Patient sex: M
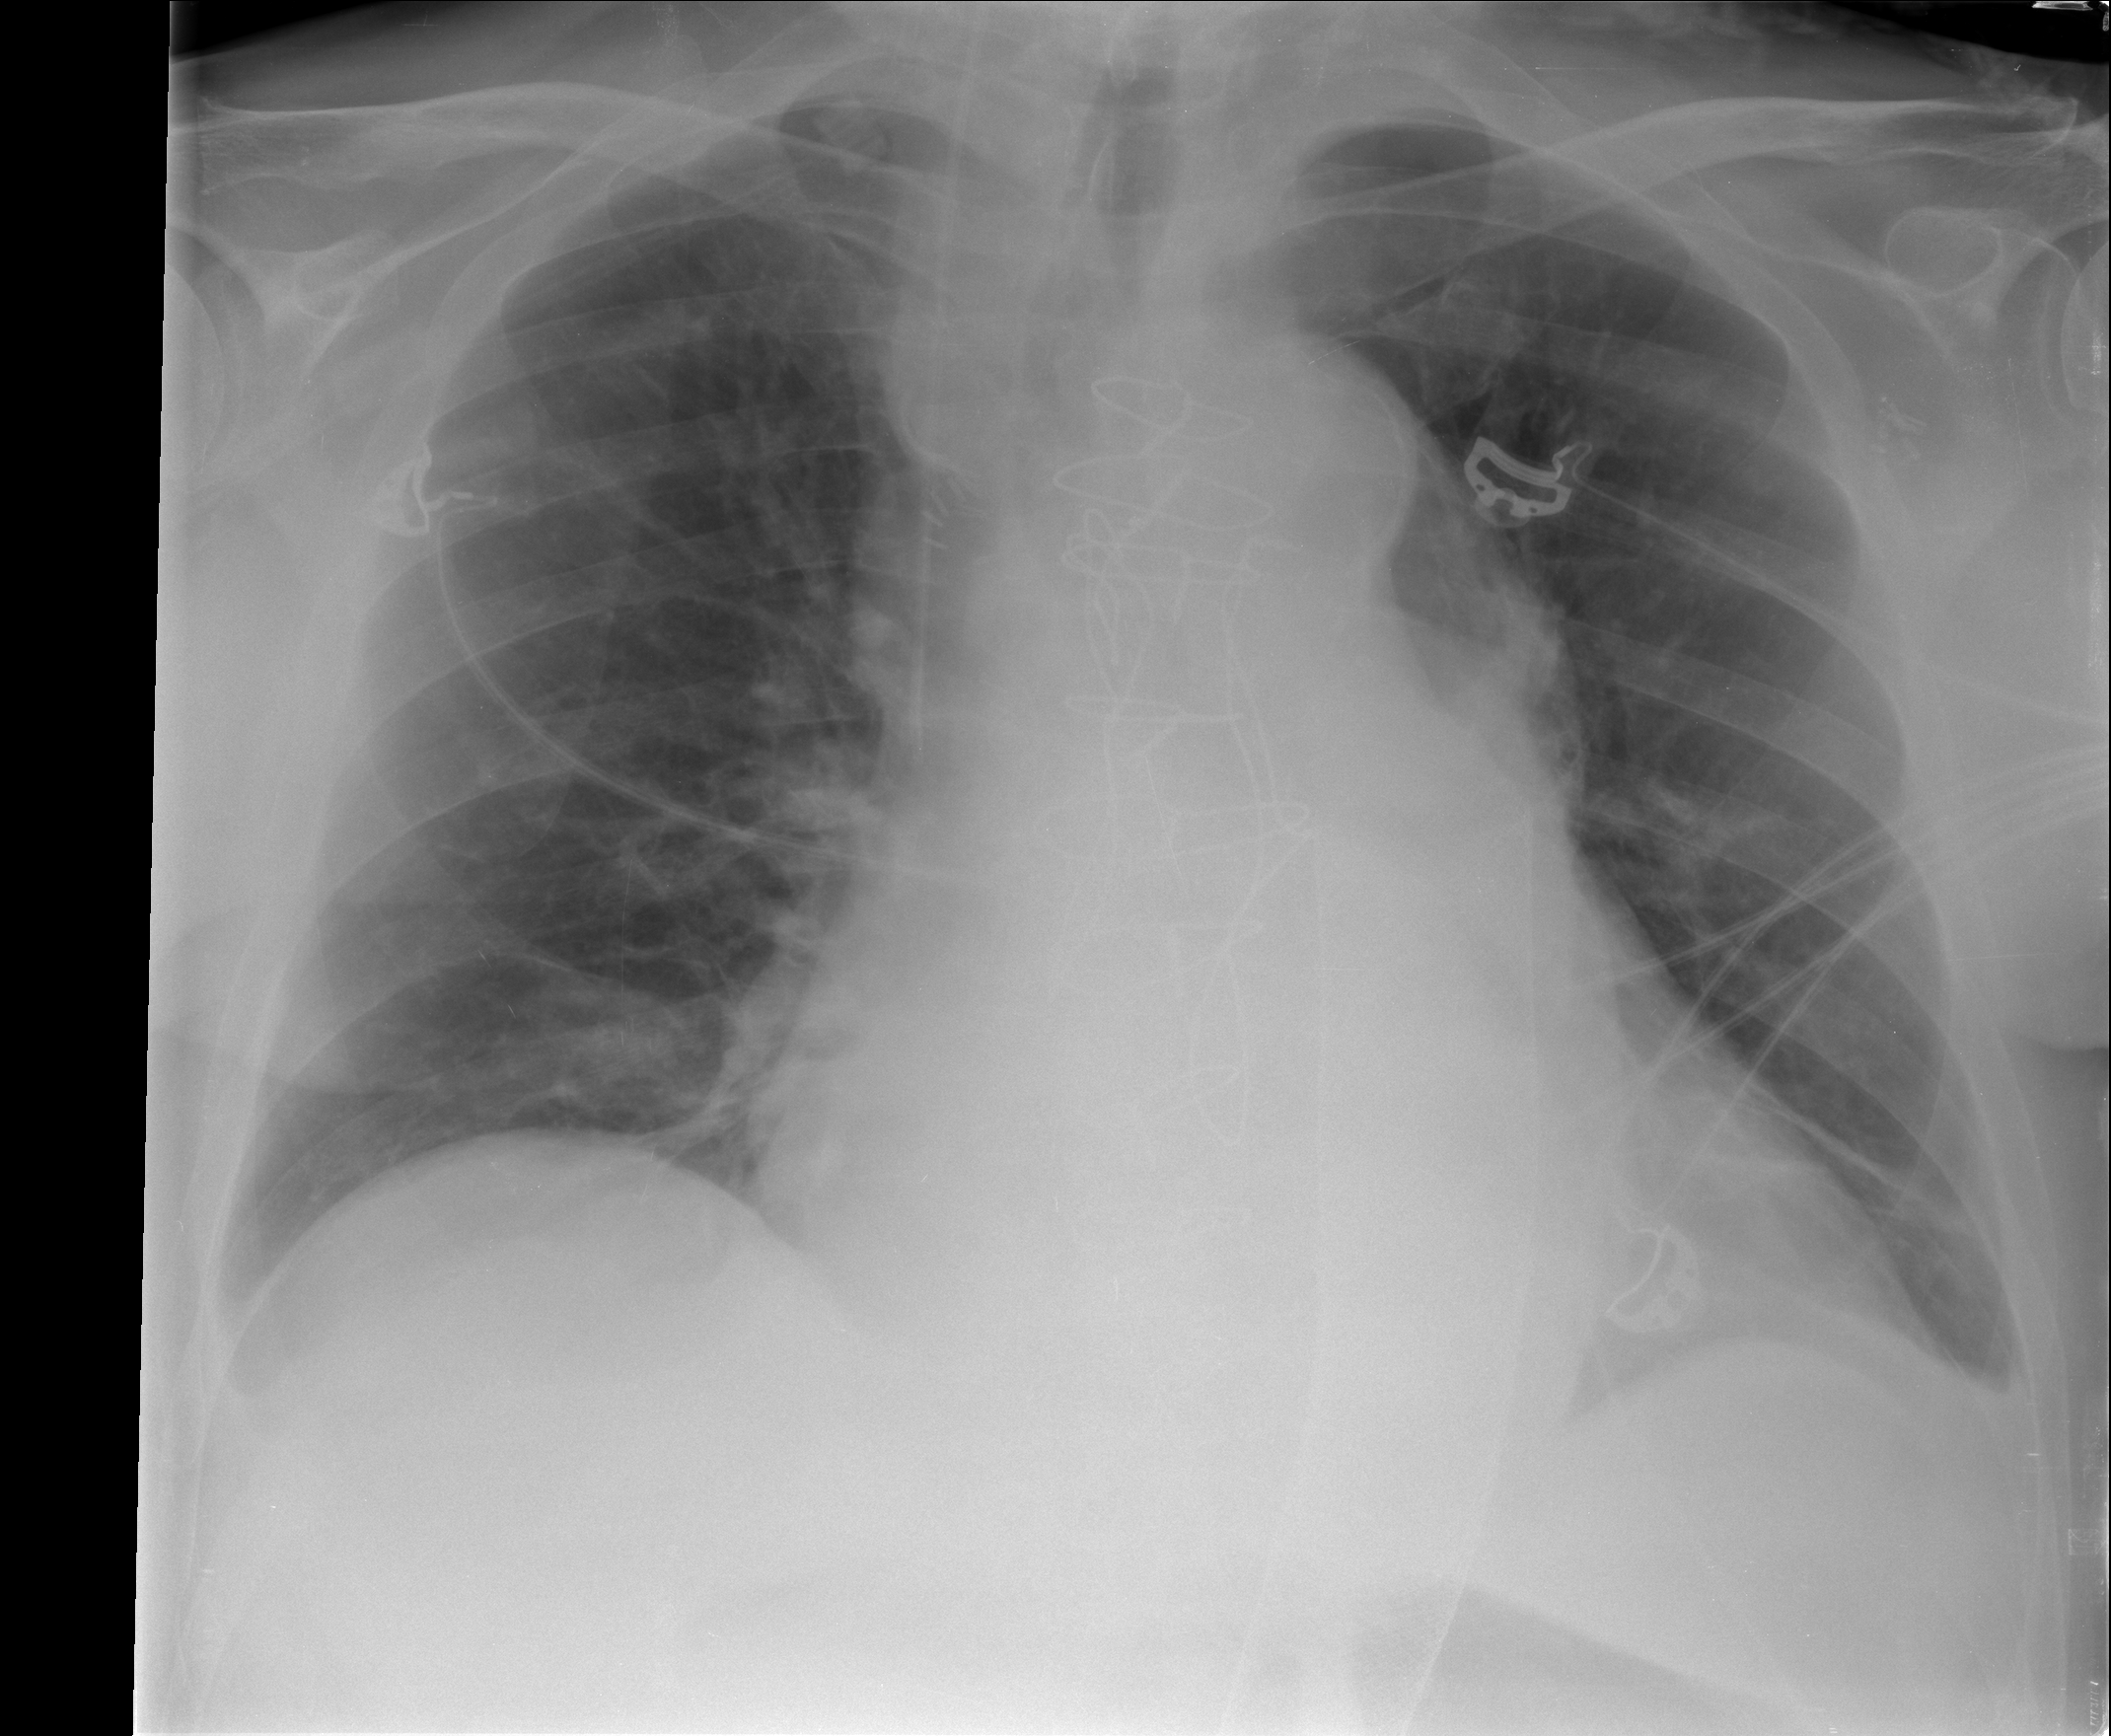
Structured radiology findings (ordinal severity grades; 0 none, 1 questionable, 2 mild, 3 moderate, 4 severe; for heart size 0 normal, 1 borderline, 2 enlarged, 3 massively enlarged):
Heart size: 2
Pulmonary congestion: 0
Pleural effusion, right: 0
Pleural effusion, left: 2
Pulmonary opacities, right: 0
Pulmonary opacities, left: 0
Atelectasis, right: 0
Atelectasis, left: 2